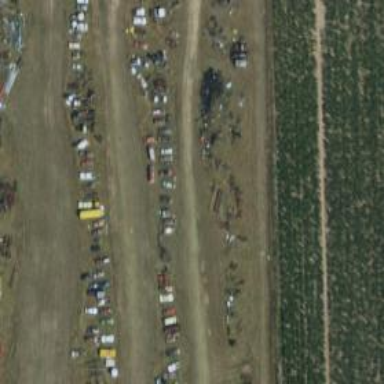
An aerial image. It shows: Scrap yard situated in industrial area.